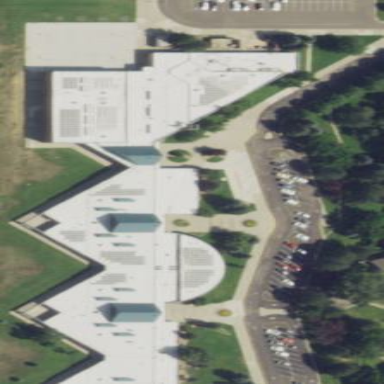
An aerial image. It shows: School building.